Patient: sex M, age 61
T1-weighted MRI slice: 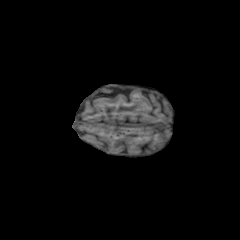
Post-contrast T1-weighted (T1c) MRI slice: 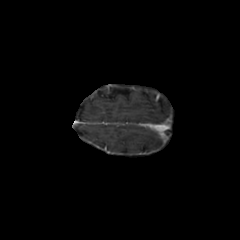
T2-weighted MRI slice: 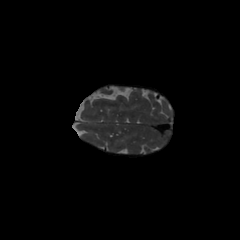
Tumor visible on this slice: no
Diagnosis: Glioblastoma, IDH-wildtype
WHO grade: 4